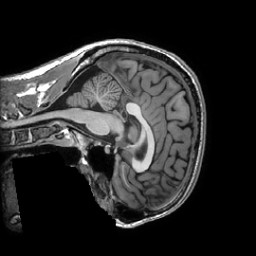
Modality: T1w
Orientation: sagittal
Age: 26
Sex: male
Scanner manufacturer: ge
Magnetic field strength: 3 T
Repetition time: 0.007348 s
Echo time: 0.003036 s